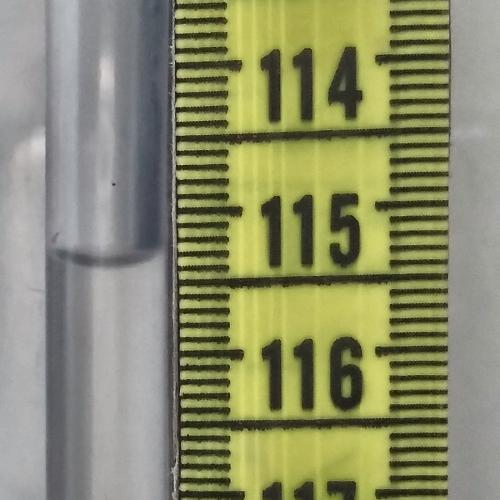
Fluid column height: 115.3 cm